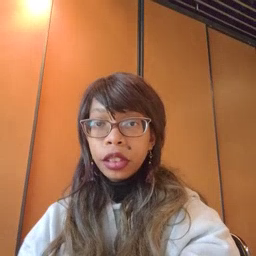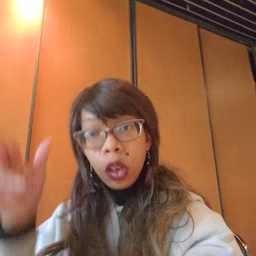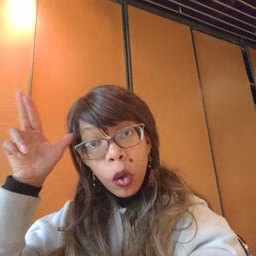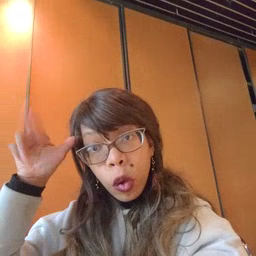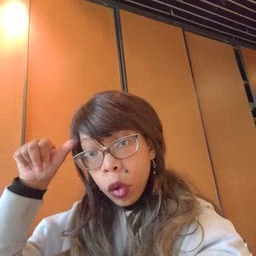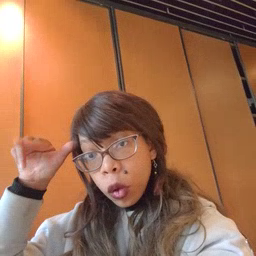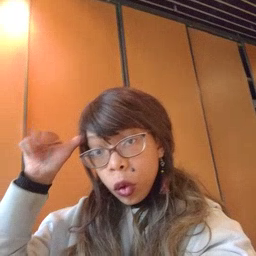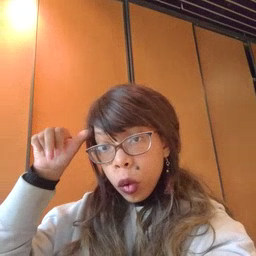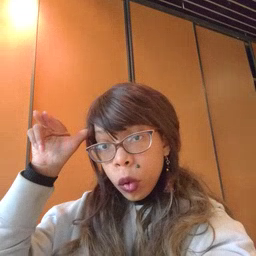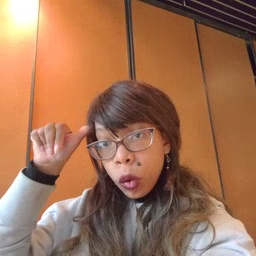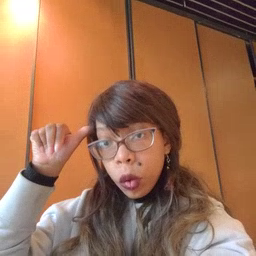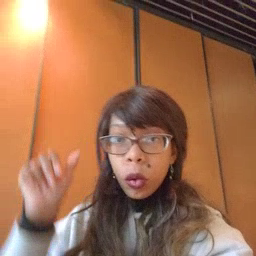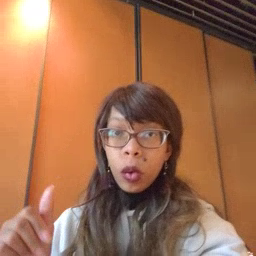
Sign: horse